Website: crate-barrel
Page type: account-selection
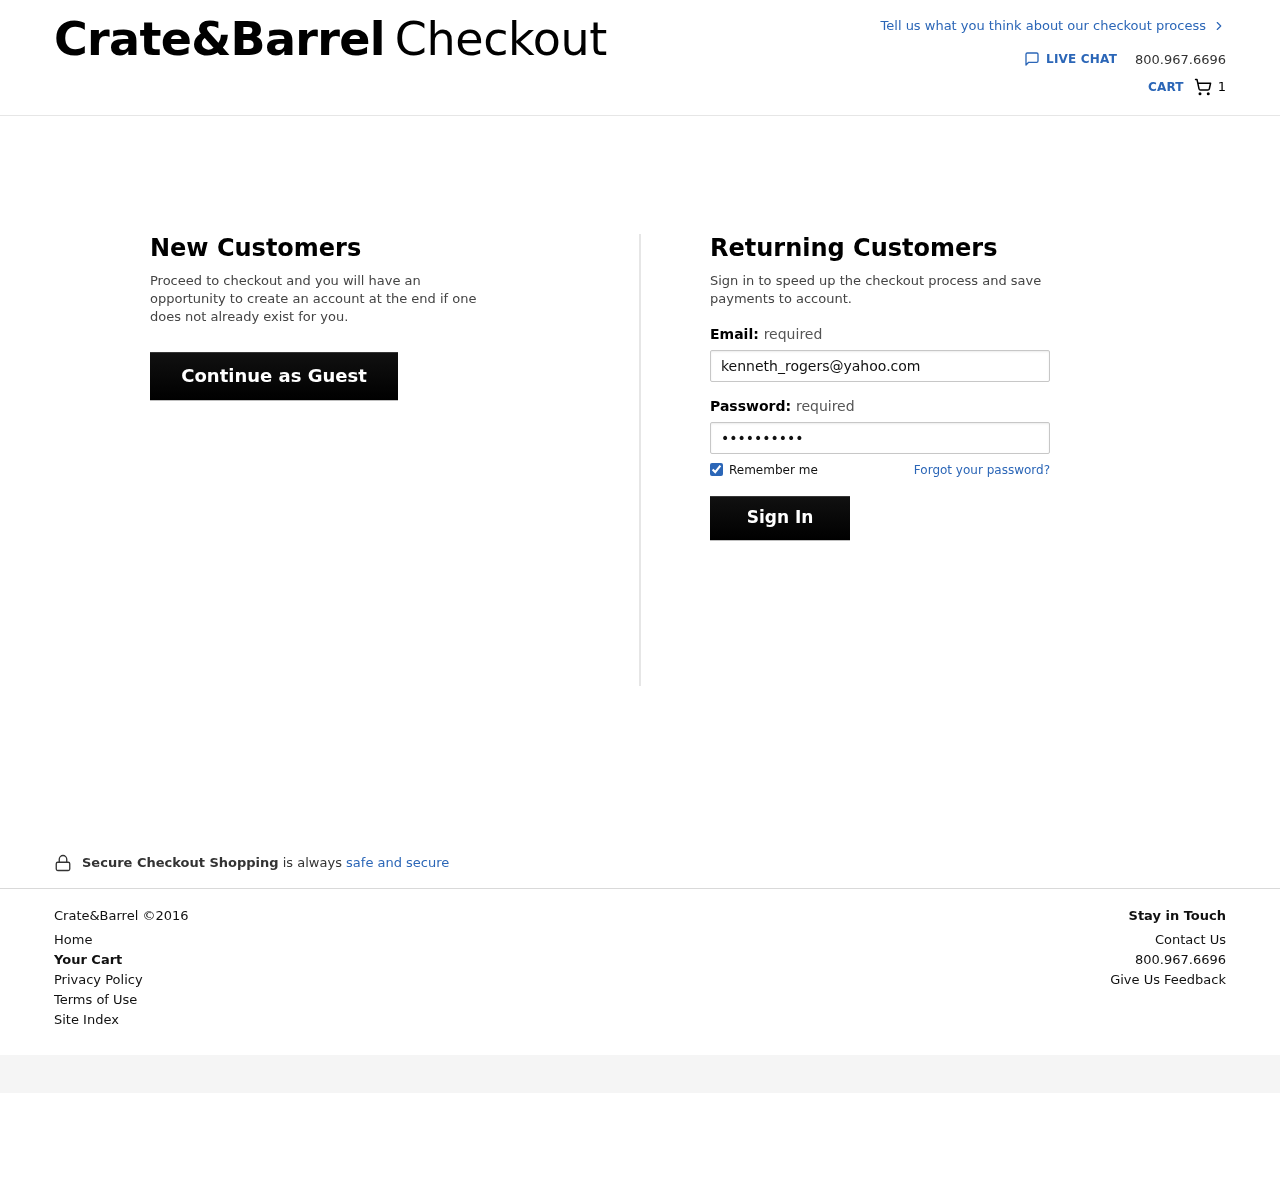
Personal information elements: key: PII_EMAIL
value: kenneth_rogers@yahoo.com
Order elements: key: ORDER_NUM_ITEMS
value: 1